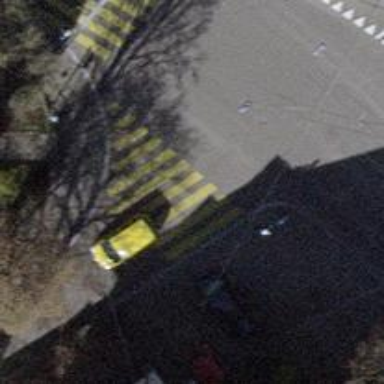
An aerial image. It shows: Crossing equipped with traffic signals. It is zebra crossing.